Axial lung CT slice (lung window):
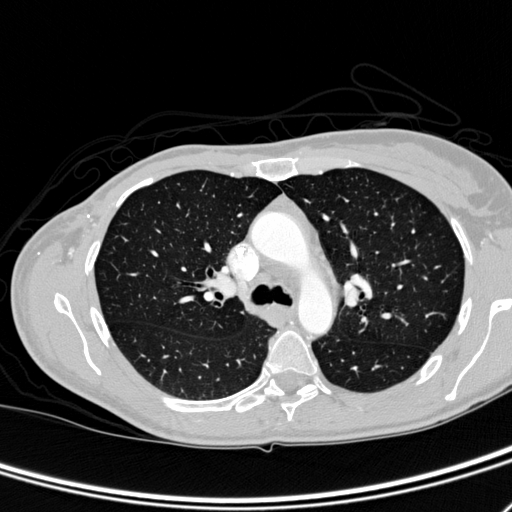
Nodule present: no